Question: I have created a simple custom theme for my dialog boxes, but now the EditText elements inside the Dialogs that use this theme do not keep the nice default ICS theme.
Here is the theme I am using:
'''
<?xml version="1.0" encoding="utf-8"?>
<resources>
<style name="DarkDialog" parent="@android:style/Theme.Dialog">
<item name="android:windowFrame">@null</item>
<item name="android:windowTitleStyle">@style/DarkDialogTitle</item>
<item name="android:background">#282828</item>
</style>
<style name="DarkDialogTitle">
<item name="android:textColor">#33B5E5</item>
<item name="android:paddingLeft">16dip</item>
<item name="android:paddingRight">16dip</item>
<item name="android:textSize">22sp</item>
</style>
'''
And this is what I see when I use it:

Is there a way to make the EditText elements inside my custom themed Dialogs use the default theme for whatever device they are on?
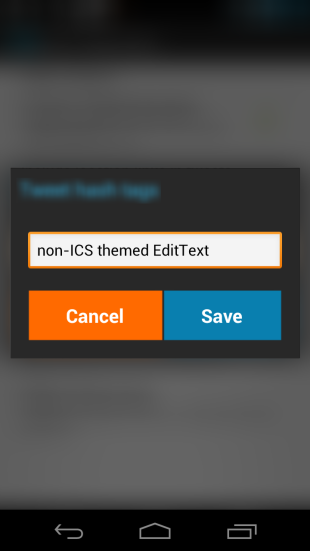
Answer: You would need a theme for each api level you want to control.
For API values less than 11, base your style on '@android:style/Theme'
between 11 and 13 '@android:style/Theme.Holo'
and for 14 and higher '@android:style/Theme.DeviceDefault'